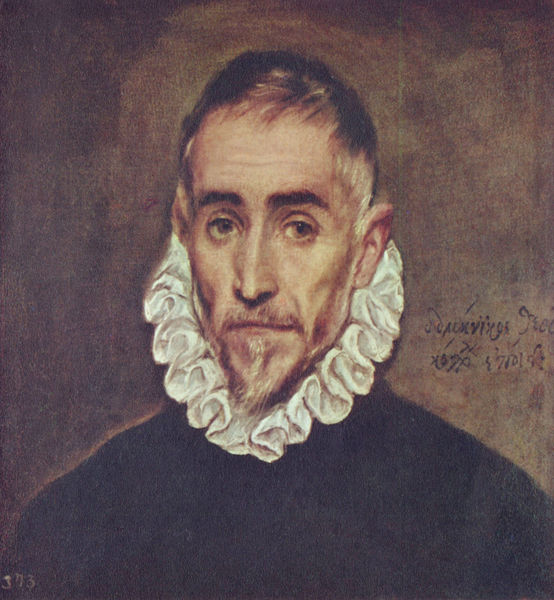
Titel: Bildnis eines alten Edelmanns
Künstler: El Greco
Standort: Madrid
Institution: Museo del Prado
Schlagwörter: dunkel, gemälde, mann, schatten, weiß, ocker, braun, grau, haar, hintergrund, licht, mund, nase, ohr, schwarz, stirn, vordergrund, blick, beige, anzug, bart, blond, wand, augen, barock, falten, gesicht, kragen, bildnis, halskrause, niederlande, portrait, porträt, signatur, flach, haare, mantel, adel, augenbrauen, frontal, ohren, renaissance, spanien, schrift, wangen, russland, signiert, ausdruck, ölgemälde, könig, spitz, ernst, schmal, streng, rüschen, augenbraue, kinnbart, kurze haare, dünn, hager, velasquez, text, stehkragen, krause, fürst, spitzbart, kurz, staunen, gekämmt, eingefallen, wangenknochen, schläfen, zahl, ziffer, manierismus, griechisch, plan, adliger, kröse, block, el greco, hackennase, braune augen, melanchton, greco, don, halslrause, kriniere, servantes, spitze ohren, staunend, sugenbraue, walter raleigh, langes gesicht, rüschenkragen, bouc, noble, collerette, intelligent, barbichette, rotes ohr, colerette, 373, 73, sympathisch, j73